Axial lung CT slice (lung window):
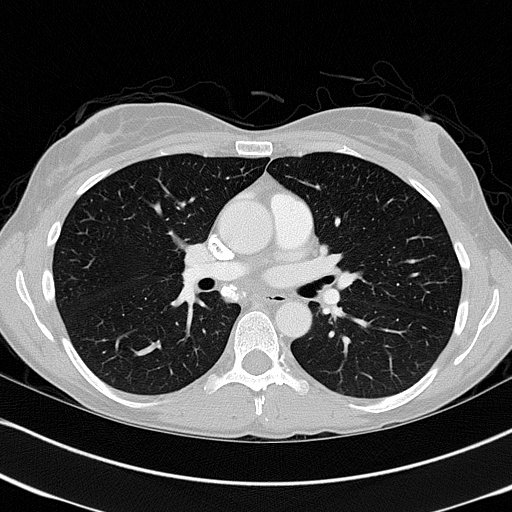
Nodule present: no